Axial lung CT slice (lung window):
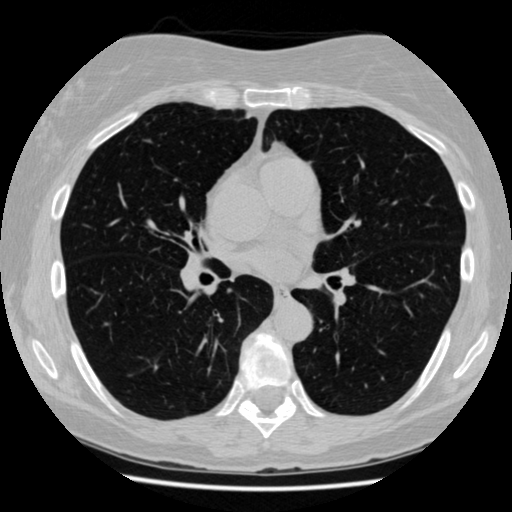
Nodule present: no